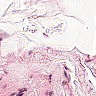
Metastatic tissue present: no